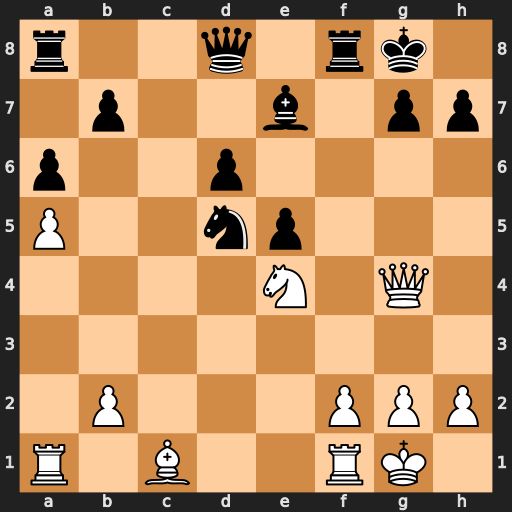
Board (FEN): r2q1rk1/1p2b1pp/p2p4/P2np3/4N1Q1/8/1P3PPP/R1B2RK1
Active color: w
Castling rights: -
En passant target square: -
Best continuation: Qe6+ Kh8 Qxd5